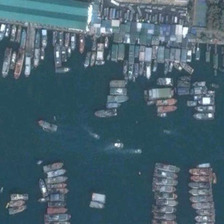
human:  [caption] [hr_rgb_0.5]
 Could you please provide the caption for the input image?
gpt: many boats are in a port near a building and several green trees .

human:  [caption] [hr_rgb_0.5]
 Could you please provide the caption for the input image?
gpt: many boats are in a port near a building and several green trees .

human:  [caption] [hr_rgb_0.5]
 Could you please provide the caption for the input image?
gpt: many boats are in a port near a building and several green trees .

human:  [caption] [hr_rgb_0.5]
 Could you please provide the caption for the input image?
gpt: many boats are in a port near a building and several green trees .

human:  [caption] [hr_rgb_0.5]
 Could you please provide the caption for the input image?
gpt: many boats are in a port near a building and several green trees .